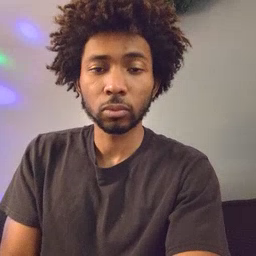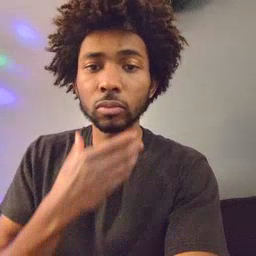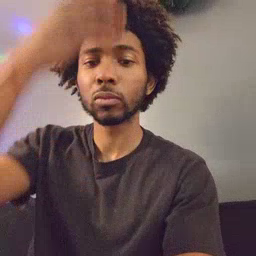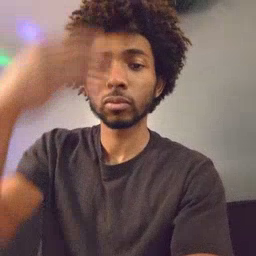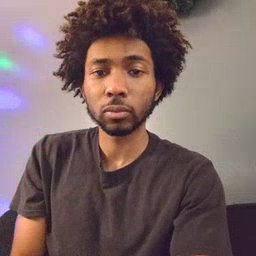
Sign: giraffe